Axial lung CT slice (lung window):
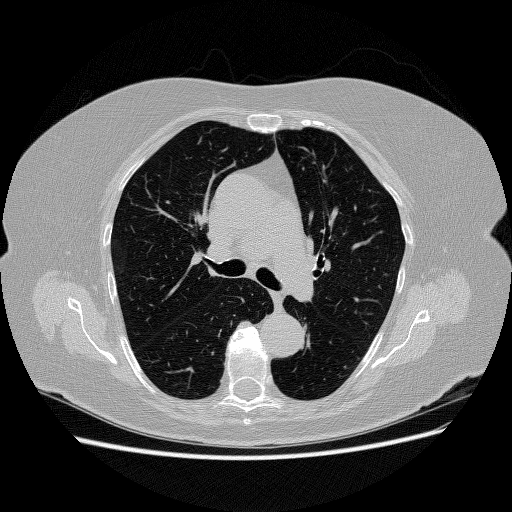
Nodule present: no